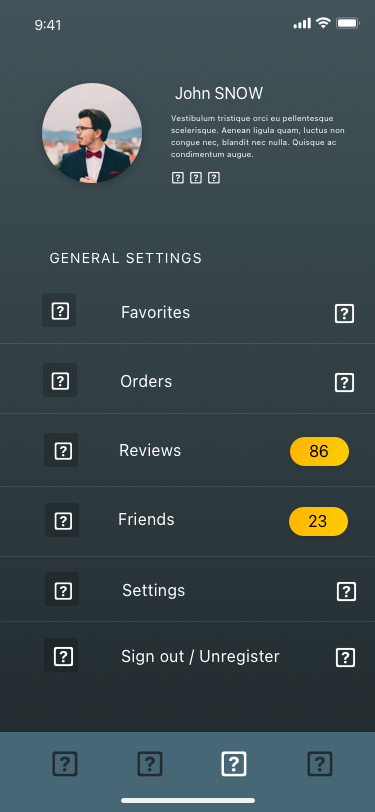
Text in this UI design:

Sign out / Unregister


Settings

23
Friends

86
Reviews


Orders


Favorites

GENERAL SETTINGS



Vestibulum tristique orci eu pellentesque scelerisque. Aenean ligula quam, luctus non congue nec, blandit nec nulla. Quisque ac condimentum augue.
John SNOW